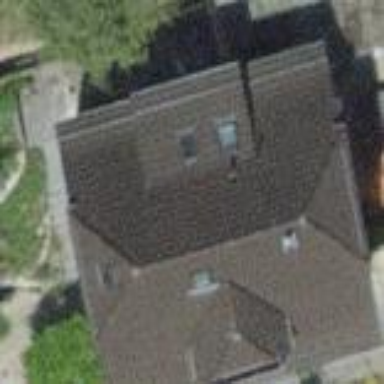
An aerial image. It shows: Simple and straightforward house.